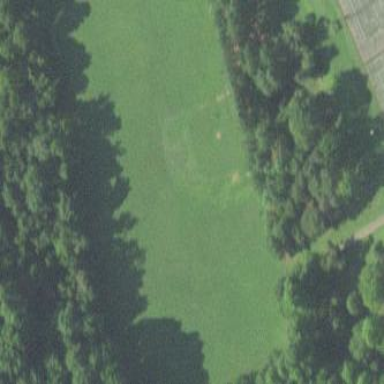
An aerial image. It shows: Archery pitch used for leisure and sports.